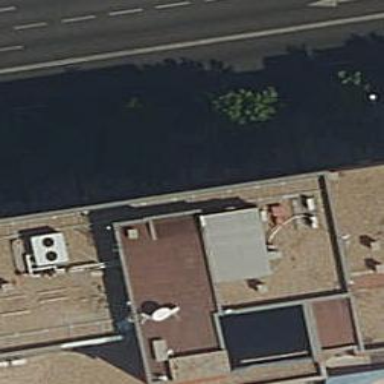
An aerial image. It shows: Part of building.